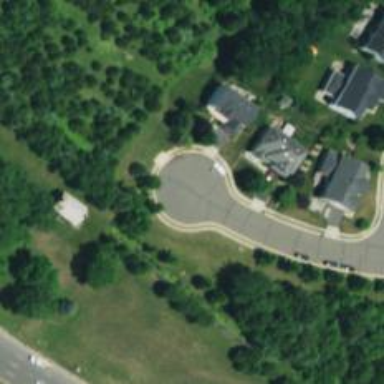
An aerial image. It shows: Turning circle on the road.